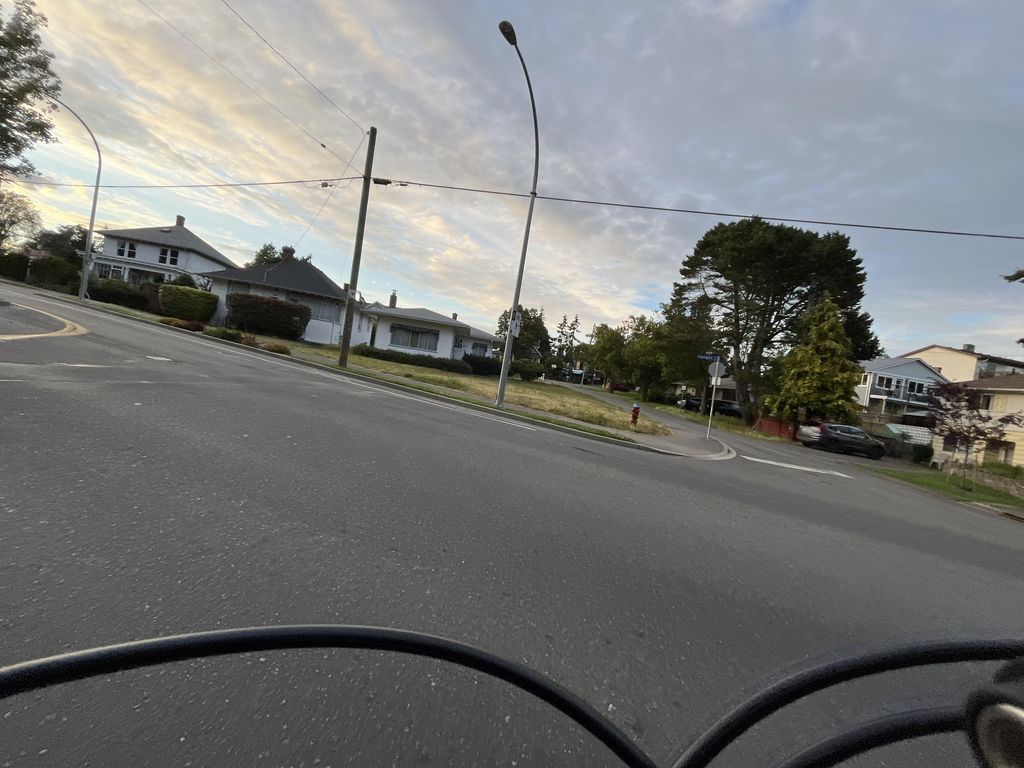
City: victoria